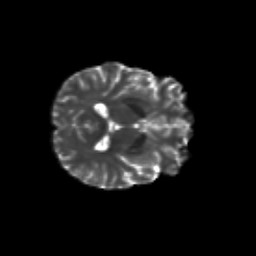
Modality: T2w
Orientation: axial
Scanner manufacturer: siemens
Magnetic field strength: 3 T
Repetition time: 9.2 s
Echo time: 0.084 s